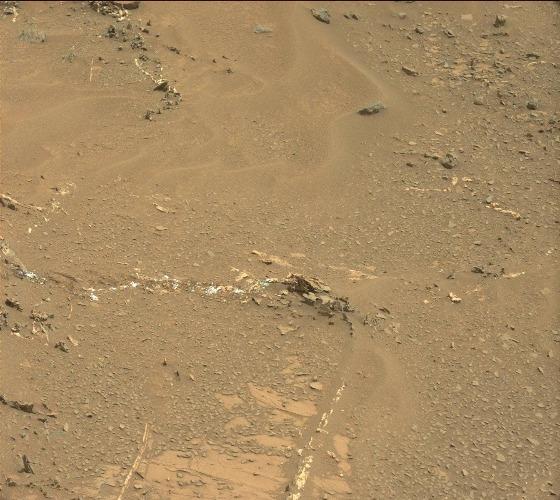
Terrain classes present: Bedrock, Gravel / Sand / Soil, Rock